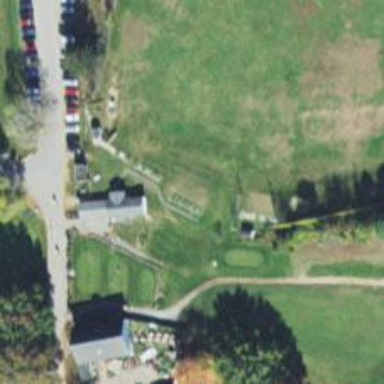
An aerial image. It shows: Golf tee.